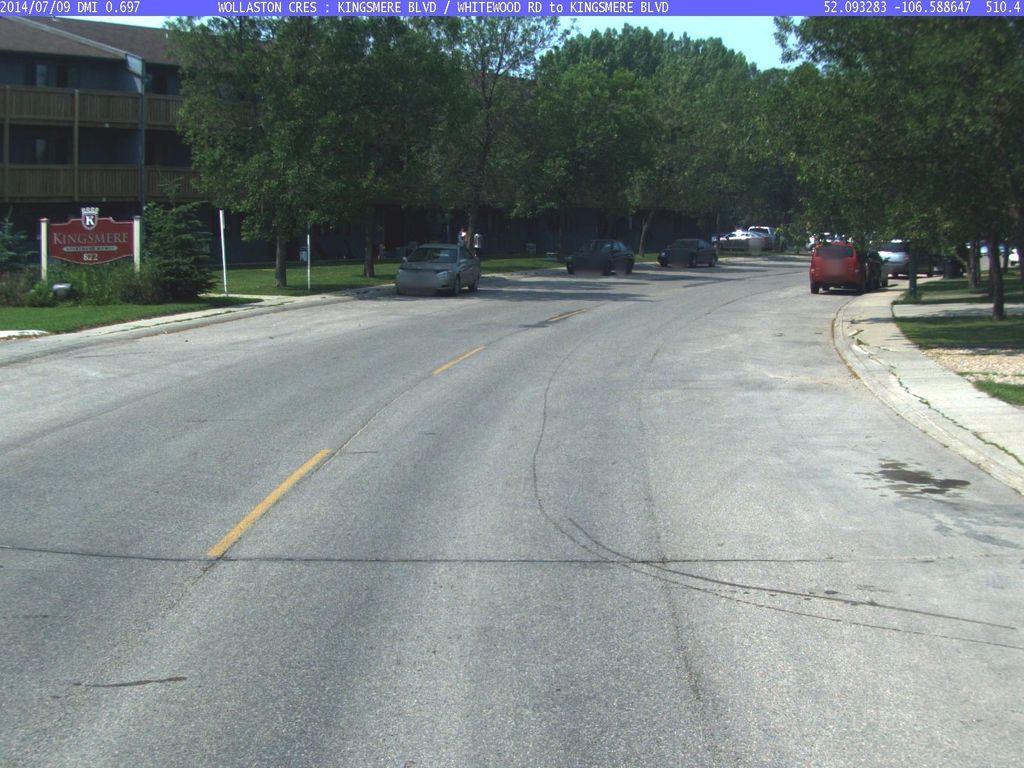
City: saskatoon